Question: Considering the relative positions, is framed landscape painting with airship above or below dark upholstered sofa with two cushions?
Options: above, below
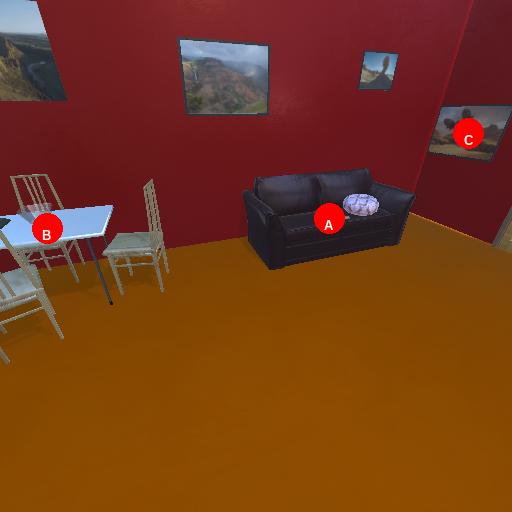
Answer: above